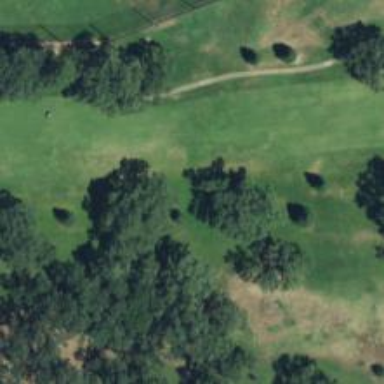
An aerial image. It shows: Golf hole.